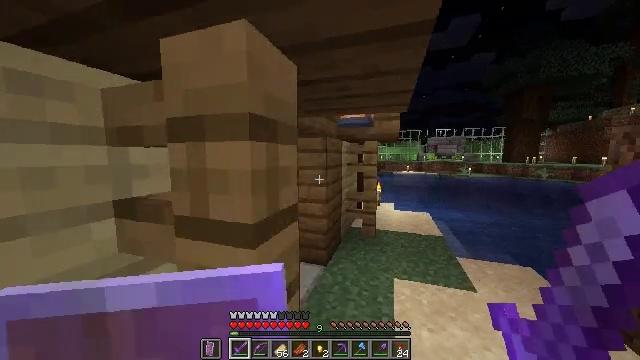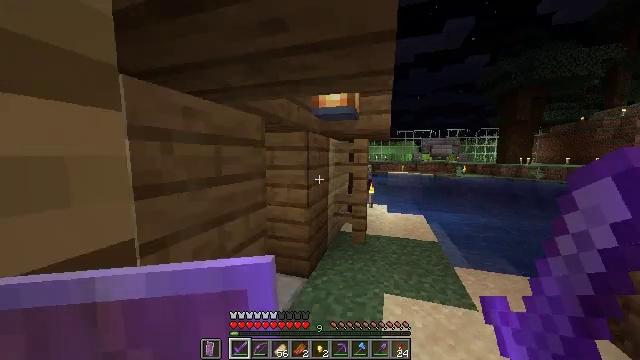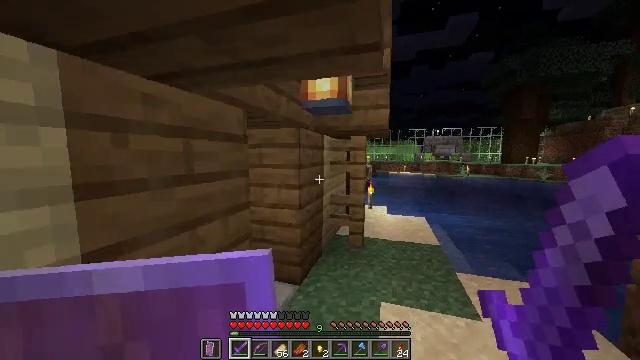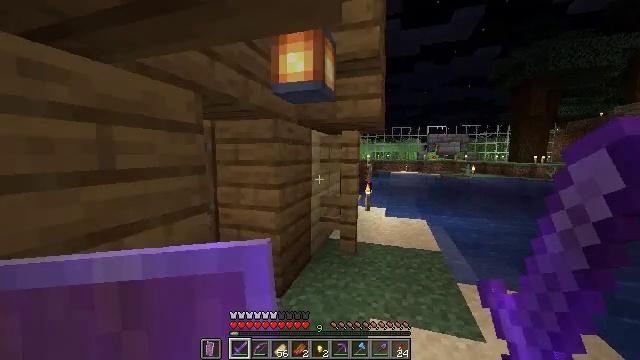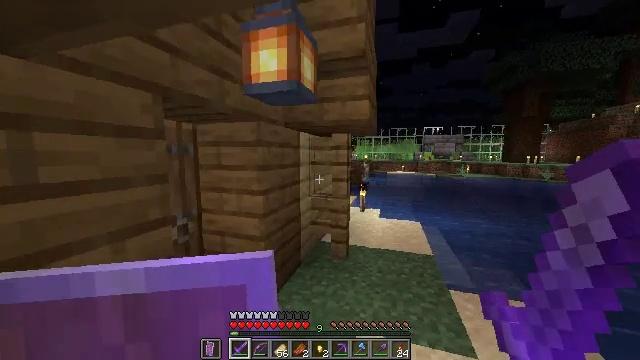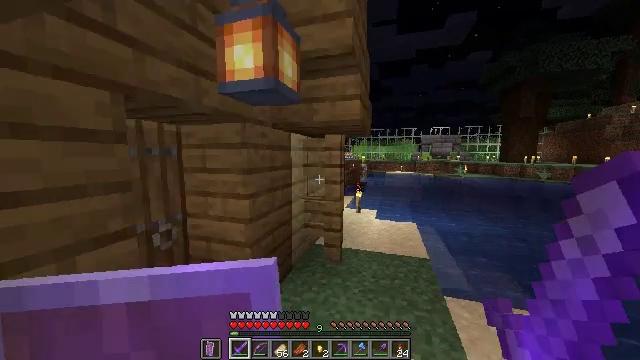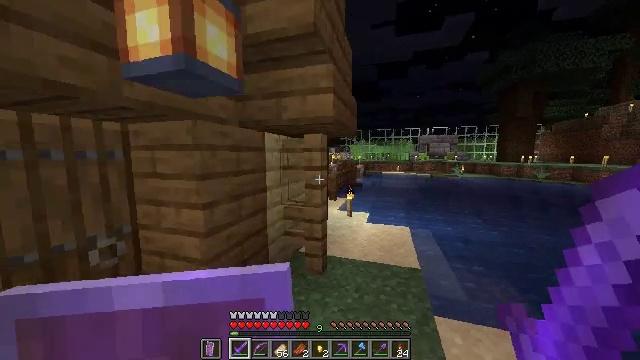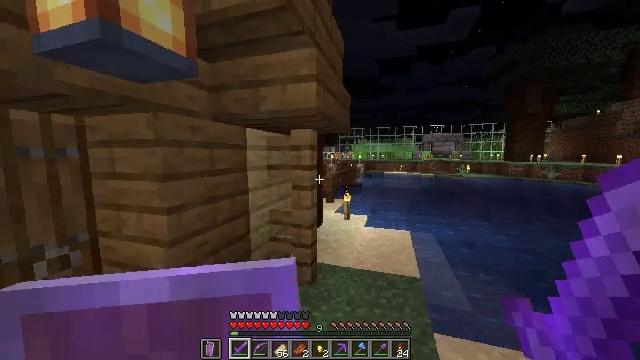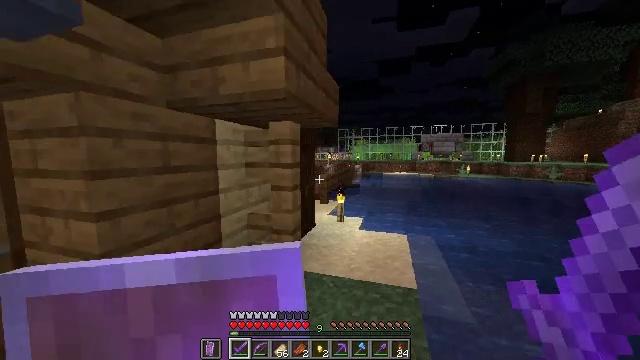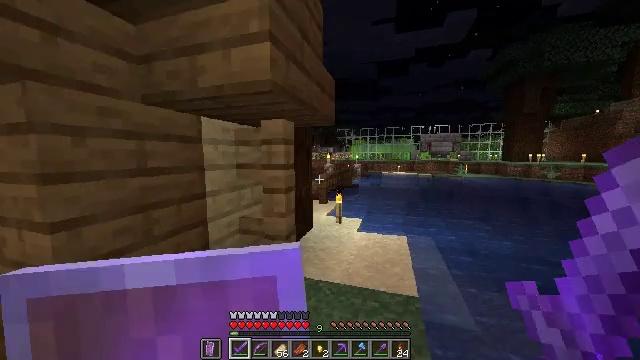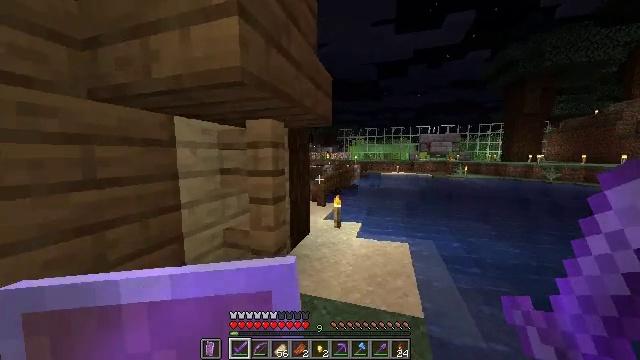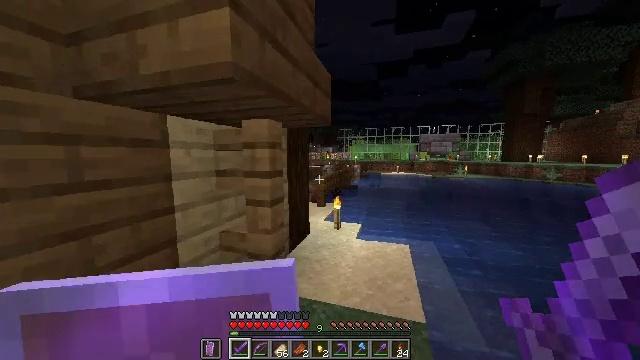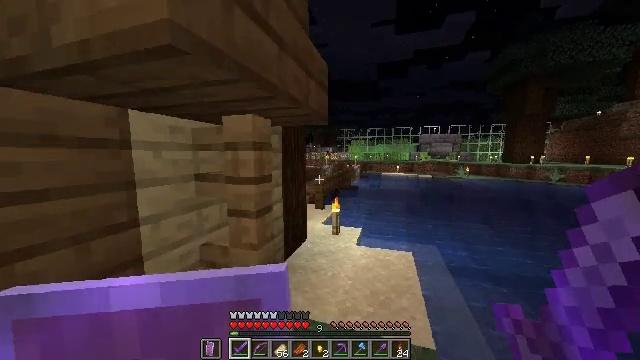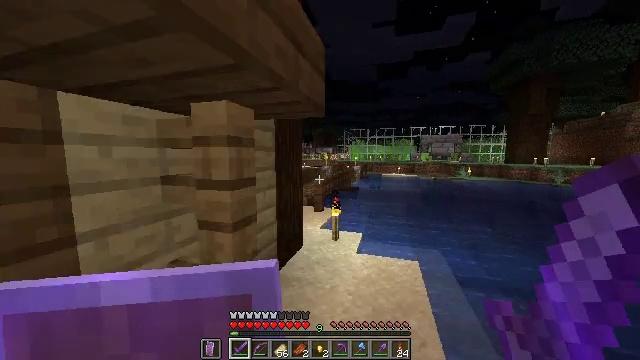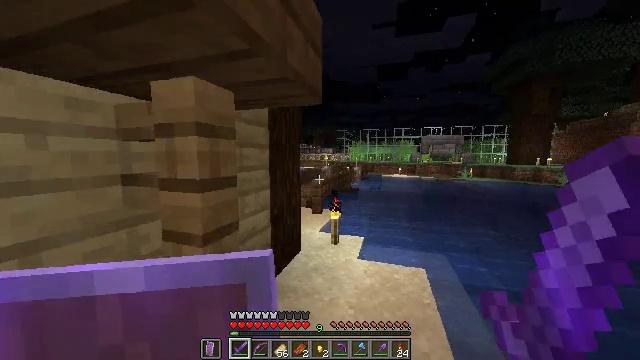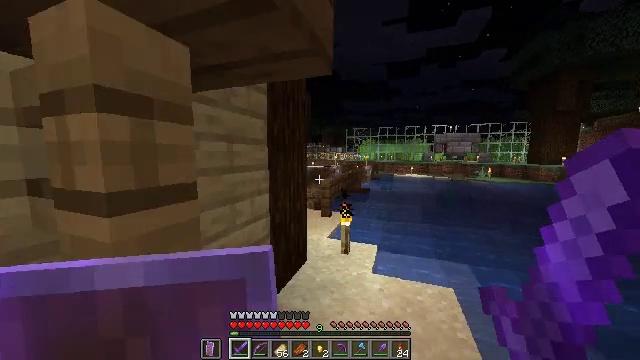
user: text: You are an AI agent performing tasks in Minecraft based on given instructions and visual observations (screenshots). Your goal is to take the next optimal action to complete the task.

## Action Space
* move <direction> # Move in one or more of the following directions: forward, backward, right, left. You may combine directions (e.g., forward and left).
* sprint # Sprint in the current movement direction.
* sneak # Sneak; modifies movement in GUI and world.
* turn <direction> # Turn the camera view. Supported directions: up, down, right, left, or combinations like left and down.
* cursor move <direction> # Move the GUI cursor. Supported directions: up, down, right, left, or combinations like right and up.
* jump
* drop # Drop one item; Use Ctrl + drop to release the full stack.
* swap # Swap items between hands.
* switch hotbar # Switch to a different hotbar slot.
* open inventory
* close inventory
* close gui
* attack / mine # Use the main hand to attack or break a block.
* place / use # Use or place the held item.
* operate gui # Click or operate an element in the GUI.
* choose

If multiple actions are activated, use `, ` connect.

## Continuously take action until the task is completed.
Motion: motion action
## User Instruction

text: Break the spruce trapdoor from a structure.
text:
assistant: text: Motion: move forward and move right, sprint, turn right
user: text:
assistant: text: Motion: move forward and move right, sprint
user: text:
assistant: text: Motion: move forward and move right, sprint
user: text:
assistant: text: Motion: move forward and move right, sprint
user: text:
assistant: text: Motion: move forward and move right, sprint
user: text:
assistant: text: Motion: move forward and move right, sprint
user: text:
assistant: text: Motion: move forward and move right, sprint
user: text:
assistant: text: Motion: move forward, sprint
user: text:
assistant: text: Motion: move forward, sprint
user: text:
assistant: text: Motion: move forward, sprint
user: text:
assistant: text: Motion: move forward, sprint
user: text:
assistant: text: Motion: move forward, sprint
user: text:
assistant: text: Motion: move forward, sprint
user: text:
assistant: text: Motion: move forward, sprint
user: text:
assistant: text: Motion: move forward, sprint, turn left
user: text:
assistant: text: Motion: move forward, sprint, turn left
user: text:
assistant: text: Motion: move forward, sprint, turn left
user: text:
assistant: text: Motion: move forward, sprint
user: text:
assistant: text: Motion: move forward, sprint, turn left
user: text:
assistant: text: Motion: move forward, sprint, turn left
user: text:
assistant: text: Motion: move forward and move right, sprint, turn left and down
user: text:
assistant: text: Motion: move forward and move right, sprint, turn left and down
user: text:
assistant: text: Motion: move forward, sprint, turn left
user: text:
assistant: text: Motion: move forward, sprint
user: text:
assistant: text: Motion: move forward, sprint
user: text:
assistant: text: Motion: move forward, sprint
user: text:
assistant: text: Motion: move forward, sprint
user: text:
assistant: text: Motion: move forward, sprint
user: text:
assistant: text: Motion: move forward, sprint
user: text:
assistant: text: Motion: move forward, sprint